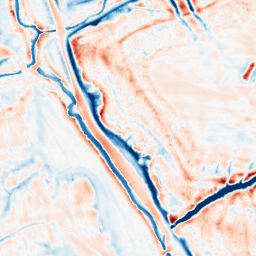
Category: edge_preserving
Decomposition family: bilateral
Decomposition parameters: d: 21
sigma_color: 50
sigma_space: 100
Upsampling method: linear_exact
Upsampling parameters: scale: 8
Upsampling scale: 8